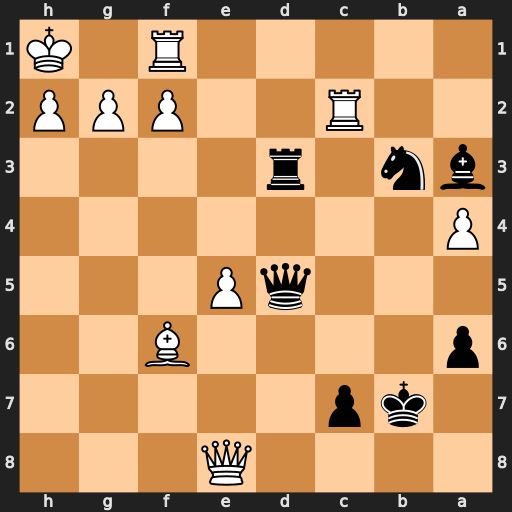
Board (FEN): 4Q3/1kp5/p4B2/3qP3/P7/bn1r4/2R2PPP/5R1K
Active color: b
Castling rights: -
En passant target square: -
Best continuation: Rd1 Rxc7+ Kxc7 Qd8+ Qxd8 Bxd8+ Rxd8